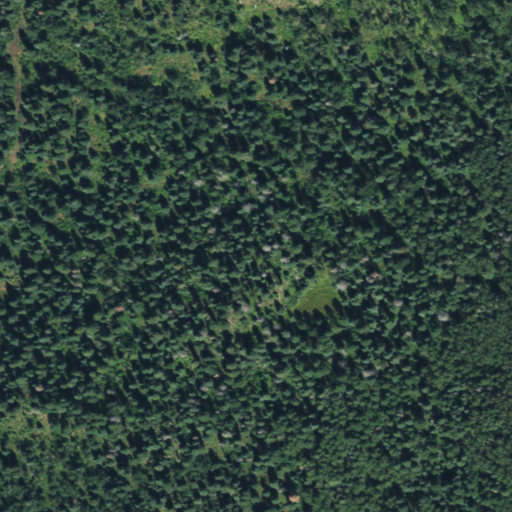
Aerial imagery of gap in Colorado named The Notch containing mixed forest, evergreen forest, and deciduous forest